Field crop: maize
Growth stage: 2
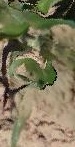
Species: maize